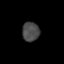
Tissue: lung
Cell type: Epithelial cells
Senescence score: 0.2211
Nuclear area (px): 323
Mean DAPI intensity: 73.582